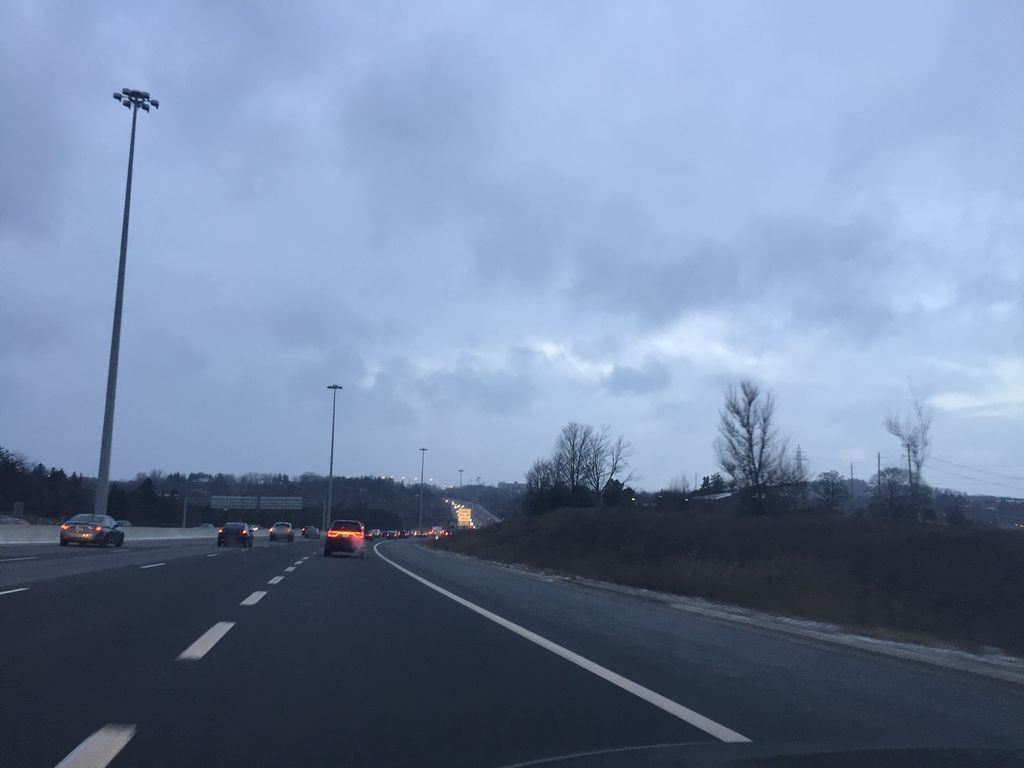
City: kitchener-waterloo